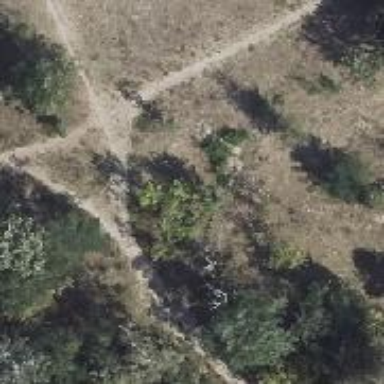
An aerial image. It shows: Dirt path.